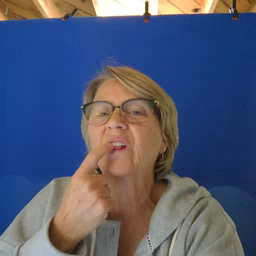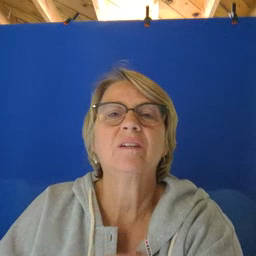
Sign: tooth